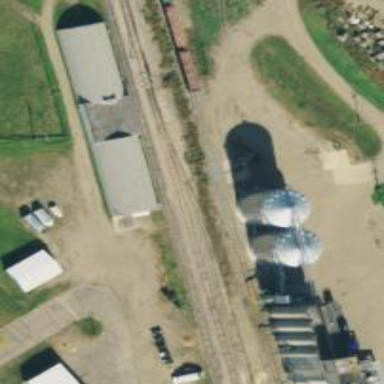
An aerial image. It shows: Railway siding for service.